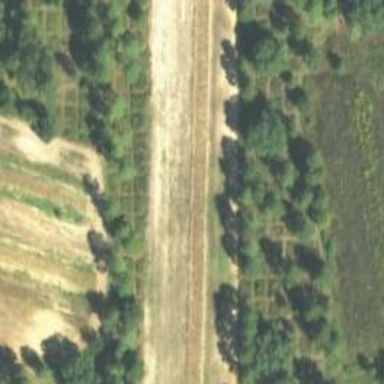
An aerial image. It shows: Orchard.